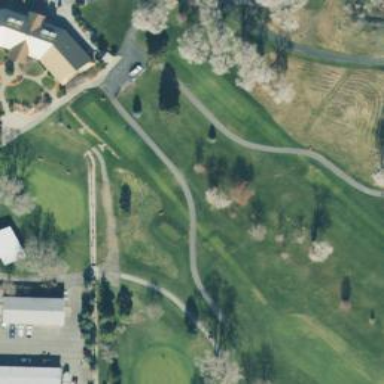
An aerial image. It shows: Golf cartpath that is also road path.